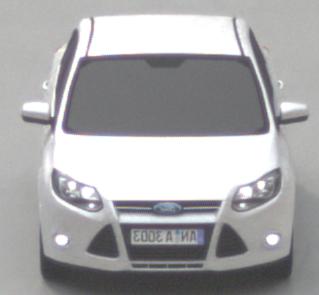
Make: Ford
Model: Focus 1.6 Ti-VCT
Detailed model: Focus (III)
Model produced from: 2011/09
Model produced until: 2014/09
Doors: 5
Color: white
Road condition: wet road
Daytime: morning or afternoon
Contrast: low contrast